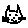
Label: cat